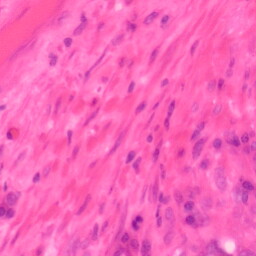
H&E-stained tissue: Colon